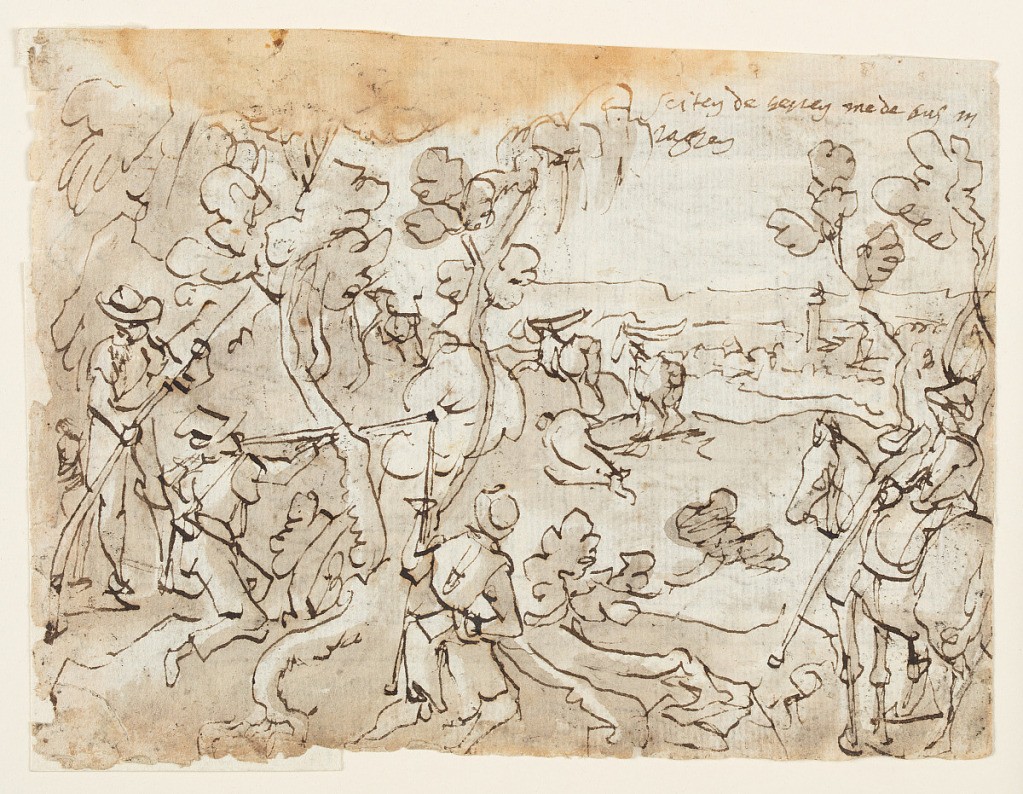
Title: Stag Hunt with Rifles
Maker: Jan van der Straet, called Stradanus, Flemish, 1523–1605
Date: late 1590s
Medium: Pen and brown ink, brush and brown and black washes over black chalk on laid paper.
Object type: Drawing
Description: Recto: Hunters, left, hidden behind bushes, shoot at a group of stags. At right, another hunter on horseback observes the scene. Dutch inscription at upper right.
Verso, above: In a circular temple ringed by columns, the angel Gabriel announces the birth of St. John the Baptist to his father, Zechariah. 
Verso, below: Saint Elizabeth and the Virgin Mary sit at center, each supporting her small child, who stands before her. Christ, at center left, raises a hand in greeting toward St. John the Baptist, at center right. St. Joseph stands behind the group.